Question: I'm configuring a TFS2017 (Update 3) vNext build which have some internal vars with values that shouldn't be modified on queue time (the vars were created with a default value and the "settable at queue time" flag unchecked).
Problem comes due to the fact that a "add new variable" button is available on queue time (even for users who don't have permissions to modify the build definition). If some of this users queues a new build and adds a new variable whose name matches with the name of the var already defined, the value of this var is overwrited! (even when is not settable at queue time). This gives to every user with queue build permissions the ability of "hack" the build (which means important security issues since the build agent will use this values for privileged actions)
Any way of hidding this button or any approach to workaround the problem?

Thanks in advance.
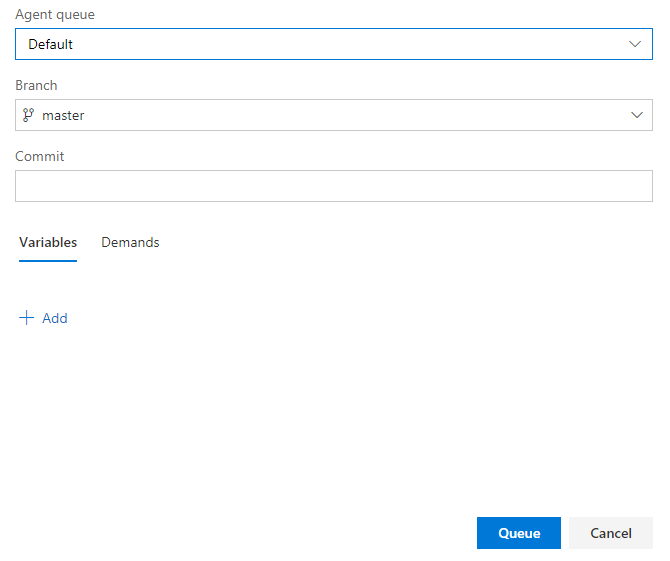
Answer: For now, there is no way/settings to hiden the add variables button at queue time.
And I posted an user voice <URL> which suggest this feature. You can vote and follow up.
Besides, you can use any of the below workarounds to avoid the variable be overwritten (such as to avoid the variable 'var' with value 'myvar' to be overwritten) :
<URL>
### Workaround 1: use PowerShell to reset the variable
Add a PowerShell script at the beginning of the build definition and set the variable var's value in PowerShell script:
'''
Write-Host "##vso[task.setvariable variable=var]myvar"
'''
<URL>
So even someone add the same variable 'var' at queue time, the value won't be overwritten during build. The variable var's value always is 'myvar'.
<URL>
### Workaround 2: set the variable var as settable at queue time
Since the user who has no permission to edit the variable definition, if you set 'var' as , the user can only view the variable var and can not change the value.
<URL>
Even if the user add variable, he/she can not add the variable with name 'var' any more.
<URL>